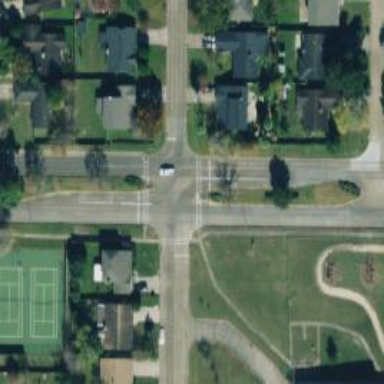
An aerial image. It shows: Stop road.